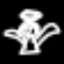
Label: angel